Field crop: tomato
Growth stage: 1
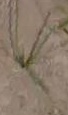
Species: cyperus